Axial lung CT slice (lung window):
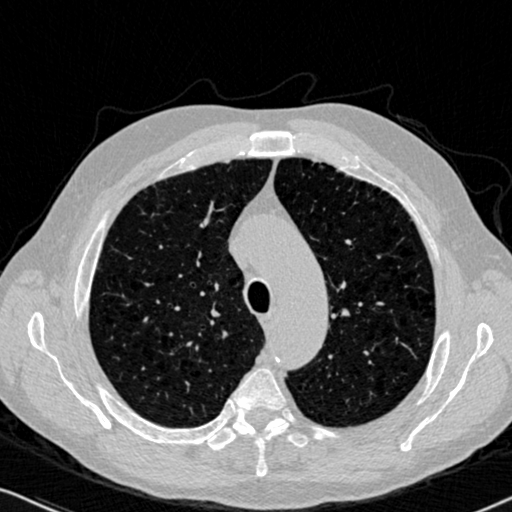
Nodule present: no